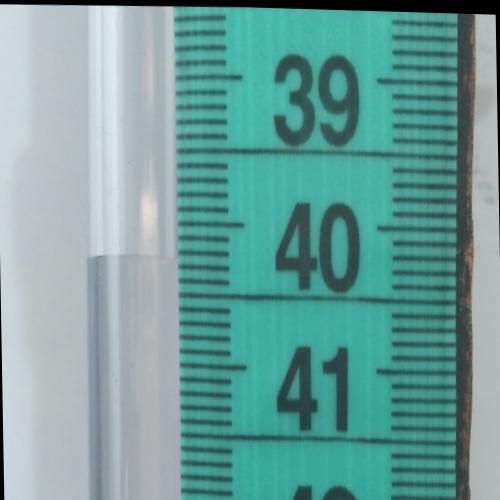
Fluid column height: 40.2 cm